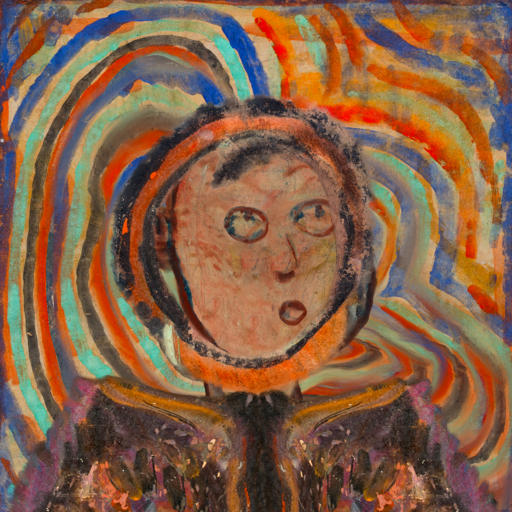
Background: Sisters, Head And Neck Side: Orphan, Face Side: Orphan, Bust: Gypsy_Queen, Hair Side: Childish, Head Accessory: Blank, Second Necklace: Blank, Necklace: Blank, Baby: Blank